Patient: sex M, age 66
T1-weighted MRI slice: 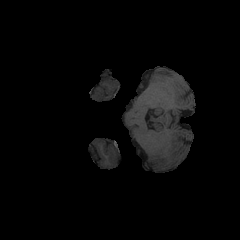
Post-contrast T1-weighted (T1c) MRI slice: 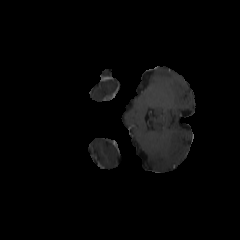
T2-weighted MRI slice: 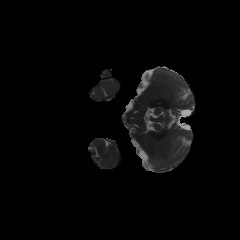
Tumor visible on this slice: no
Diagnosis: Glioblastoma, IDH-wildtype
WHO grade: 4